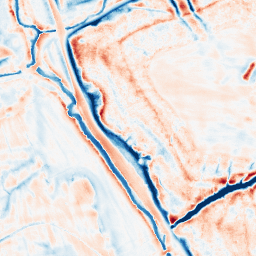
Category: edge_preserving
Decomposition family: bilateral
Decomposition parameters: d: 21
sigma_color: 100
sigma_space: 100
Upsampling method: quartic
Upsampling parameters: scale: 8
Upsampling scale: 8